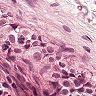
Metastatic tissue present: yes